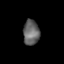
Tissue: lung
Cell type: Others
Senescence score: 0.2365
Nuclear area (px): 398
Mean DAPI intensity: 99.791